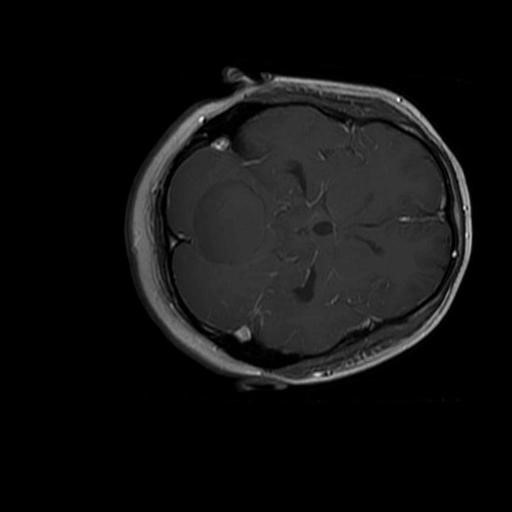
Label: brain_glioma